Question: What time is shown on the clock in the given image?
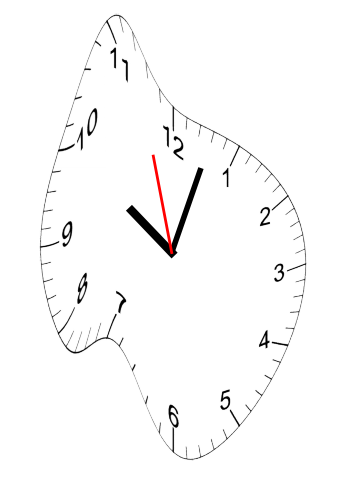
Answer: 10:02:57